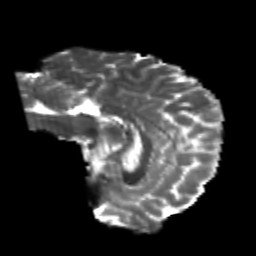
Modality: T2w
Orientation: sagittal
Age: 23
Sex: female
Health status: healthy
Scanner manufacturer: philips
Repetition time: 7.387 s
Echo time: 0.08599 s